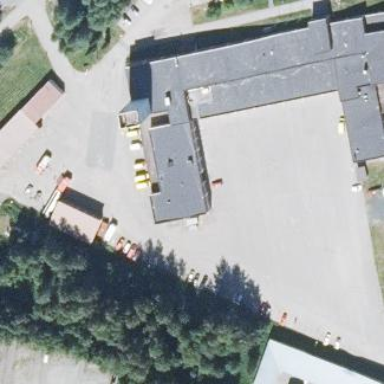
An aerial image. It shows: Fire station.